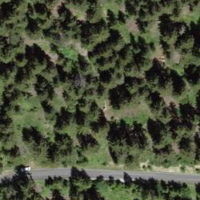
EUNIS habitat code: 43
Species observed at this site:
Melanargia galathea